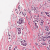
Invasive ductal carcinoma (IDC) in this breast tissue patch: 1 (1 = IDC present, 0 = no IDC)